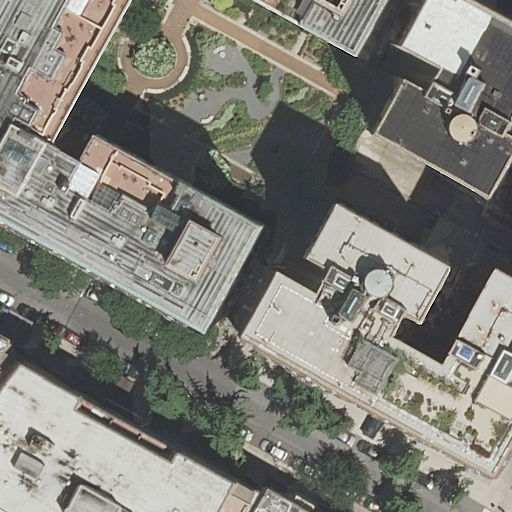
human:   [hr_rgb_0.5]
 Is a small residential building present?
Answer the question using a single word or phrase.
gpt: yes

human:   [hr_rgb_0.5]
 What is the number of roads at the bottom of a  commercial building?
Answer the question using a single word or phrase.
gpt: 0

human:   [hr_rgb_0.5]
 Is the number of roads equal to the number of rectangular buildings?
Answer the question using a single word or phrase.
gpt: no

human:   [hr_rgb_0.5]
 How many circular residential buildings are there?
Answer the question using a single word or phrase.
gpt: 0

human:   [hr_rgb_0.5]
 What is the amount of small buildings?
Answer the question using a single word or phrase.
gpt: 5

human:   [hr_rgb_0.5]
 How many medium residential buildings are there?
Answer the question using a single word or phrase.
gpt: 0

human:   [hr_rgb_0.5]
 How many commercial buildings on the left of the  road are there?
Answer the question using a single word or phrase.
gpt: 0

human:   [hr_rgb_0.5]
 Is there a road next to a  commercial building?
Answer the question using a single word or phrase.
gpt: no

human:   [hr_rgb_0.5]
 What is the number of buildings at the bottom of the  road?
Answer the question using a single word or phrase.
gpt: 2

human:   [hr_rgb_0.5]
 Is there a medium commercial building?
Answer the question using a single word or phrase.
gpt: no

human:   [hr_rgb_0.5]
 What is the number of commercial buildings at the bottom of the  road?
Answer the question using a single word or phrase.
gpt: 0

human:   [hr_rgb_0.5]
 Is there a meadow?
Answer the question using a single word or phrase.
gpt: no

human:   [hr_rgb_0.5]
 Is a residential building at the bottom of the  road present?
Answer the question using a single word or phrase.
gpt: yes

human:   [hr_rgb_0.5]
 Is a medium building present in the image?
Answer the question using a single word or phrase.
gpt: no

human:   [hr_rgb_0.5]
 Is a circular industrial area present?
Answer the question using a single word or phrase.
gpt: no

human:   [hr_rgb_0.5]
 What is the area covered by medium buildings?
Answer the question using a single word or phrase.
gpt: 0m2

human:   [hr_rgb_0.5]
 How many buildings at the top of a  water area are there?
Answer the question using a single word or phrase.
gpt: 0

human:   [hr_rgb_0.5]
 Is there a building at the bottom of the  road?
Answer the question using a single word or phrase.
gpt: yes

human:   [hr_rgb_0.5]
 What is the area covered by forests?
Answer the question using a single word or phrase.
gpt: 0m2

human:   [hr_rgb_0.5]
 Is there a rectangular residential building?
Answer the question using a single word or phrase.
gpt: yes

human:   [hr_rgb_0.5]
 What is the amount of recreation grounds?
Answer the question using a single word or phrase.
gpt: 0

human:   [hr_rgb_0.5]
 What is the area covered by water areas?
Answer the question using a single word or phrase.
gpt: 0m2

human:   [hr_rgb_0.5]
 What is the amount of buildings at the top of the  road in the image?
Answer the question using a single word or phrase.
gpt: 4

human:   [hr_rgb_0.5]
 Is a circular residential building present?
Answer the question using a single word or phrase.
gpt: no

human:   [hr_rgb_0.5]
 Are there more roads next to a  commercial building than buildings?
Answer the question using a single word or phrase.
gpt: no

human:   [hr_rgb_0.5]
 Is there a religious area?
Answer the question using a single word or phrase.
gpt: no

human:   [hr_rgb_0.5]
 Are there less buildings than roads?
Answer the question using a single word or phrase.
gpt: no

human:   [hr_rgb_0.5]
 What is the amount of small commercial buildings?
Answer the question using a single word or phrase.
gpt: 0

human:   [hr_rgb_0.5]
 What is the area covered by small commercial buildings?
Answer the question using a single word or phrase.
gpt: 0m2

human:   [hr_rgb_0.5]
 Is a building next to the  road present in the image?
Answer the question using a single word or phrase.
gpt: yes

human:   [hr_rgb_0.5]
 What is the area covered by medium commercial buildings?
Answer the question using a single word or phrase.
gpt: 0m2

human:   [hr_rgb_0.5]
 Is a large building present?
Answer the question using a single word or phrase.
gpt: yes

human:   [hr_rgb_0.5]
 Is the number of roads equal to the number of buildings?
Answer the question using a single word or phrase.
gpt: no

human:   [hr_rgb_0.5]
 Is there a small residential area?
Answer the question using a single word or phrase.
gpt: no

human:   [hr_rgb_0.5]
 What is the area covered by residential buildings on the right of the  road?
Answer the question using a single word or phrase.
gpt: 1495m2

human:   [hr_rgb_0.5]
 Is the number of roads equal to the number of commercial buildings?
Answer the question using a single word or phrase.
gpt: no